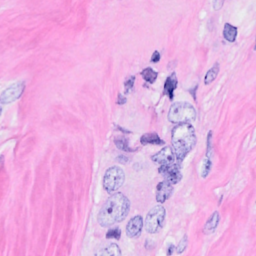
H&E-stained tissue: Breast